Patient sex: F
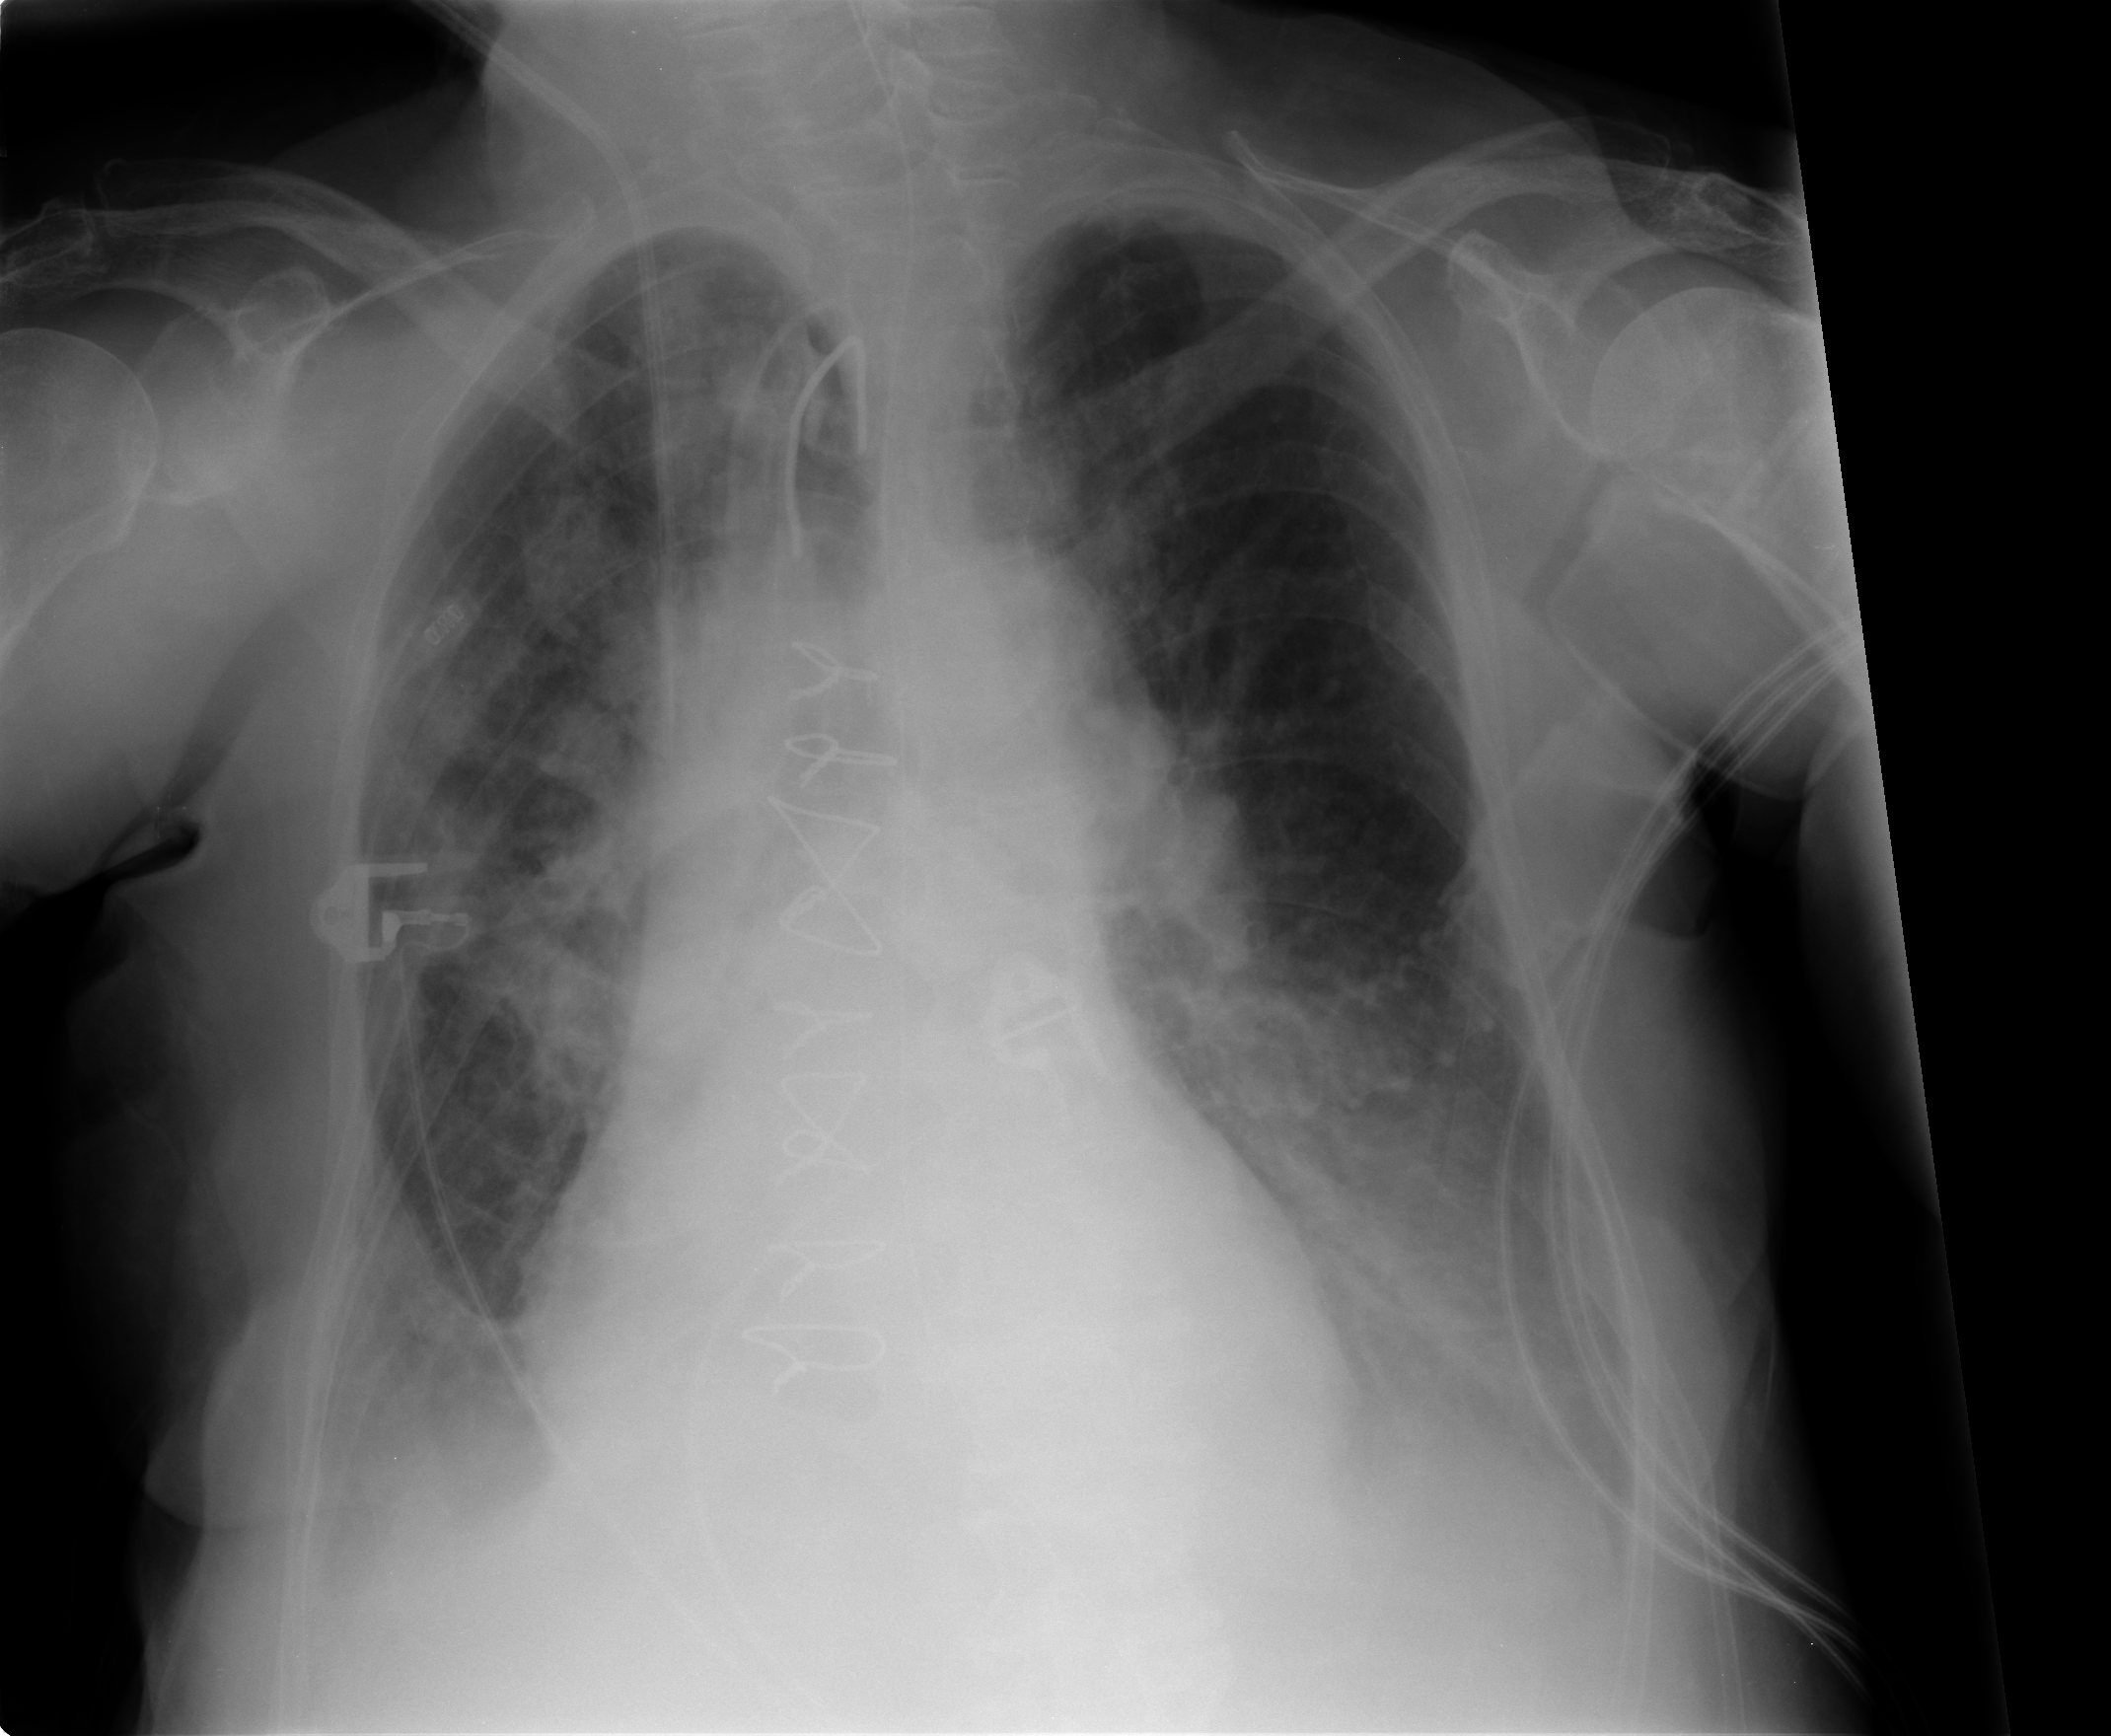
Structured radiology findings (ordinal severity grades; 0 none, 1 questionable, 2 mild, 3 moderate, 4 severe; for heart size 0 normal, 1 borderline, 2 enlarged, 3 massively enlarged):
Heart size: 2
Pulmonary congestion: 2
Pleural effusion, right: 2
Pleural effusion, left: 3
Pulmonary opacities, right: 2
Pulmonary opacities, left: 3
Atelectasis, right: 3
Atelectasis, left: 3